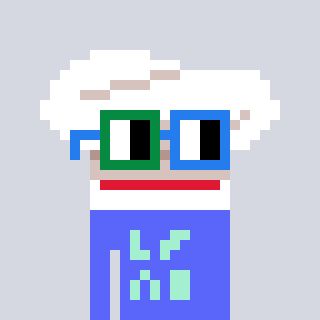
a pixel art character with square green and blue glasses, a chef hat-shaped head and a purple-colored body on a cool background